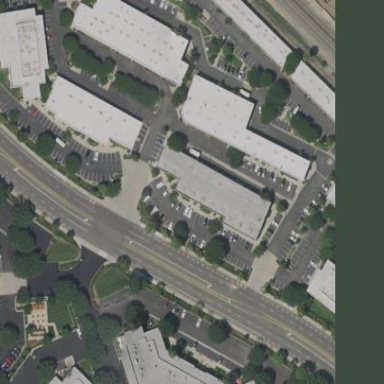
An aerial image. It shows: Commercial building.